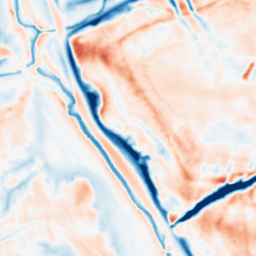
Category: multiscale
Decomposition family: dog_multiscale
Decomposition parameters: sigma_ratio: 2
n_scales: 3
base_sigma: 1
Upsampling method: fft_zeropad
Upsampling parameters: scale: 4
Upsampling scale: 4